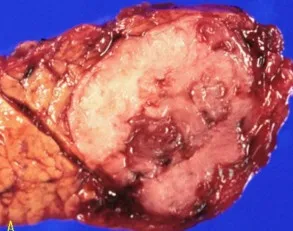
A. Macroscopic photograph of the tumor. Sectioned surface reveals a non-encapsulated, circumscribed, gray-white, firm, solid mass with partially lobulate margin and irregular small cysts.
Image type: medical_photograph (other_medical_photograph)